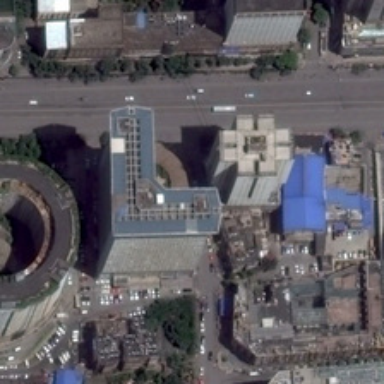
Five tall buildings in it while with a light brown highway besides .